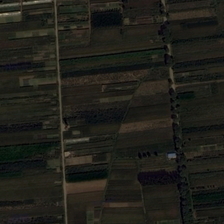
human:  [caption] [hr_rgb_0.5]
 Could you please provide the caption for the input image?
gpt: many pieces of farmlands are together .

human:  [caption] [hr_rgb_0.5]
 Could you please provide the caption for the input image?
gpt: many pieces of farmlands are together .

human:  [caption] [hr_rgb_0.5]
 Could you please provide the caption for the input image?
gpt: many pieces of farmlands are together .

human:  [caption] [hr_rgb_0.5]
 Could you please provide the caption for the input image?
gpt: many pieces of farmlands are together .

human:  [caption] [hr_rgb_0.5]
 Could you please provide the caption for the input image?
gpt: many pieces of farmlands are together .